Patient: sex M, age 79
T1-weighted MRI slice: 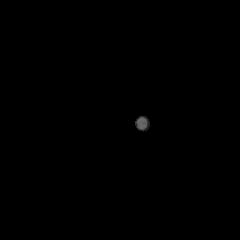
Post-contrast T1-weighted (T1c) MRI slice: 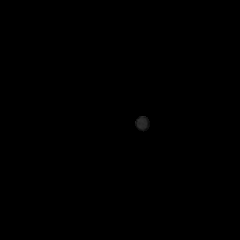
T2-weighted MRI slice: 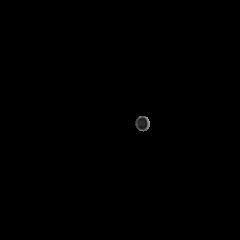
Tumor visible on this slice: no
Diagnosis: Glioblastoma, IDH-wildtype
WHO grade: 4